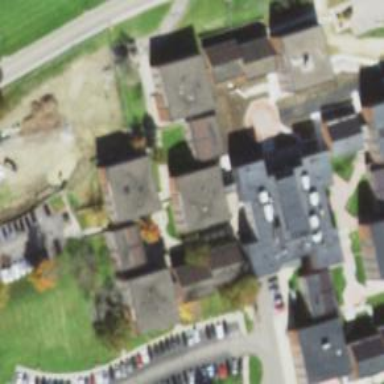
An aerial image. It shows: Dormitory building.